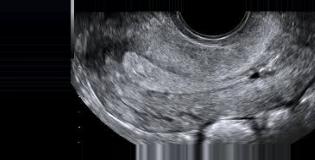
Label: notinfected